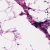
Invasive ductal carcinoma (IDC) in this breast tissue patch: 0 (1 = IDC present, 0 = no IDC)